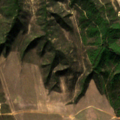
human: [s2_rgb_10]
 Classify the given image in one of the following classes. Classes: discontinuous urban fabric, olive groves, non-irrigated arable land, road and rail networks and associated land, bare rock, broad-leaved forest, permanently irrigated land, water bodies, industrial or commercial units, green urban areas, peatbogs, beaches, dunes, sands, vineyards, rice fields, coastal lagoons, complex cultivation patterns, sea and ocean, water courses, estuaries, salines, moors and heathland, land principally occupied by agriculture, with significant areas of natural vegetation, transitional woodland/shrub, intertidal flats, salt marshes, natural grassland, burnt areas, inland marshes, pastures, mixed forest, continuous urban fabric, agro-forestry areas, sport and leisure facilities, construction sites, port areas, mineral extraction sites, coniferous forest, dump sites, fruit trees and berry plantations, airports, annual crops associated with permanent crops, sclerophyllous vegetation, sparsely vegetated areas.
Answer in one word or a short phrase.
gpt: pastures, mixed forest, sclerophyllous vegetation